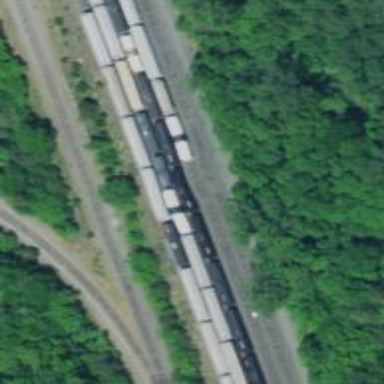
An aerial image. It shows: Railway yard.